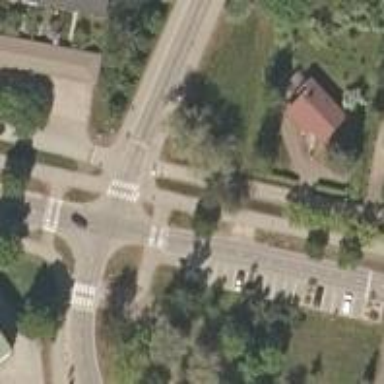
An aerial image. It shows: Zebra crossing on asphalt cycleway.